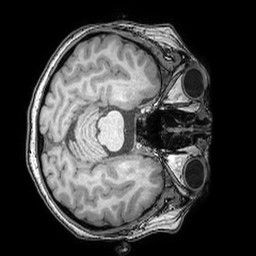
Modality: T1w
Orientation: axial
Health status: ill
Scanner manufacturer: philips
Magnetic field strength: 3 T
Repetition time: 0.007 s
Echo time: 0.0035 s